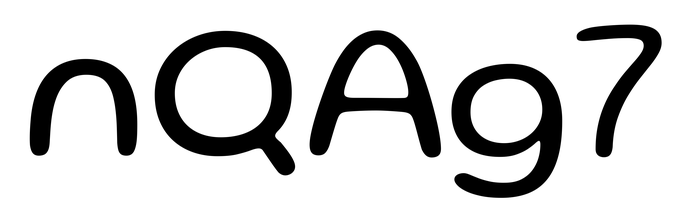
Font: Gluten_Light